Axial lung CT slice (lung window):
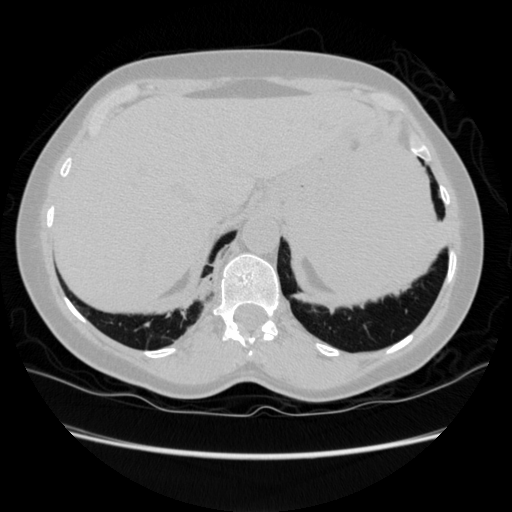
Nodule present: no